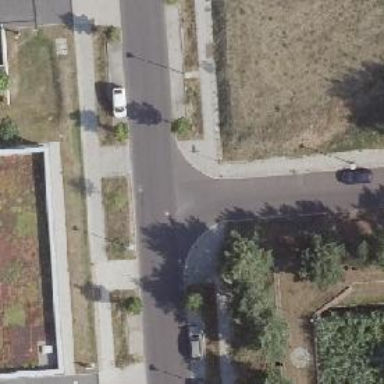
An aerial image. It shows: Unmarked road crossing.